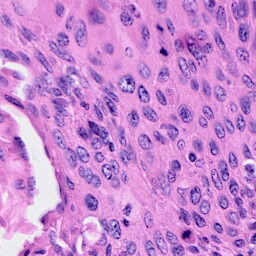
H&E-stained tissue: Cervix